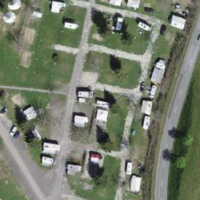
EUNIS habitat code: 52
Species observed at this site:
Corvus corone
Anas platyrhynchos
Troglodytes troglodytes
Passer domesticus
Fringilla coelebs
Buteo buteo
Spinus spinus
Columba palumbus
Turdus merula
Phylloscopus collybita
Parus major
Hirundo rustica
Milvus milvus
Pica pica
Phoenicurus ochruros
Falco tinnunculus
Picus viridis
Corvus corax